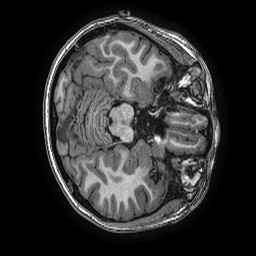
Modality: T1w
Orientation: axial
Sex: female
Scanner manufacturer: ge
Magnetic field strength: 3 T
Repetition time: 0.0077 s
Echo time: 0.003436 s